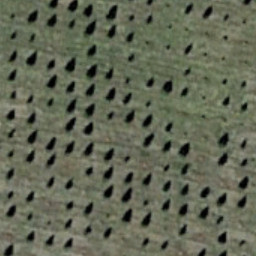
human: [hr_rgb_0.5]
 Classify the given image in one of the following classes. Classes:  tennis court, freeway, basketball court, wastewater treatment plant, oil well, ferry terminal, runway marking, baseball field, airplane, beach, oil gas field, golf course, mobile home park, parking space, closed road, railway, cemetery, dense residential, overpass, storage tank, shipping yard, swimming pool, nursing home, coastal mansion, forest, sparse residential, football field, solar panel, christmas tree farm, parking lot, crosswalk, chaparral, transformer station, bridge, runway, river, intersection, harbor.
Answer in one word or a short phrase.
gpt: christmas tree farm